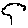
Label: tree